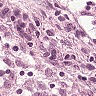
Metastatic tissue present: no